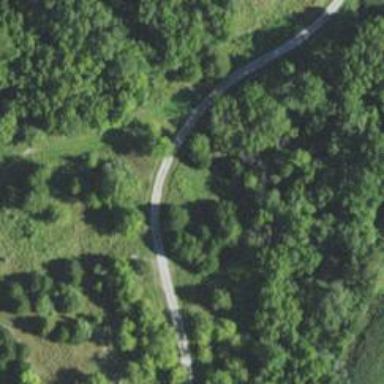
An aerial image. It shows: Residential road with hiking path.